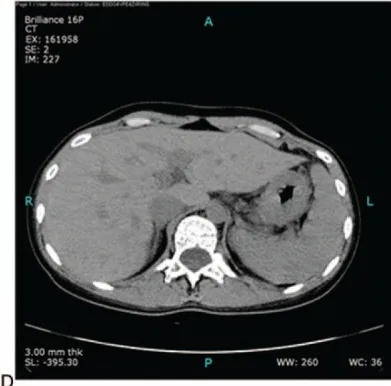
Postoperative CT scan. (D) Abdominal CT scan of the left liver lobe showed calcification, and no other abnormalities.
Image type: radiology (ct)